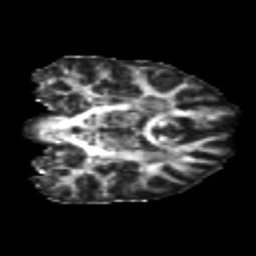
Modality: FA
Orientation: coronal
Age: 23
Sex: female
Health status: healthy
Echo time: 0.074 s